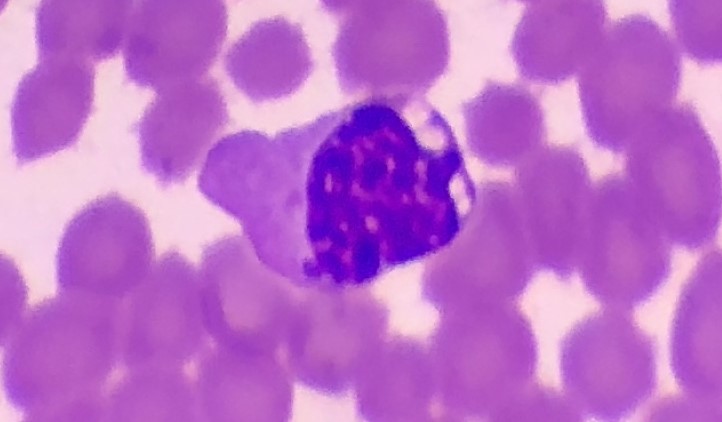
White blood cell type: Monocyte